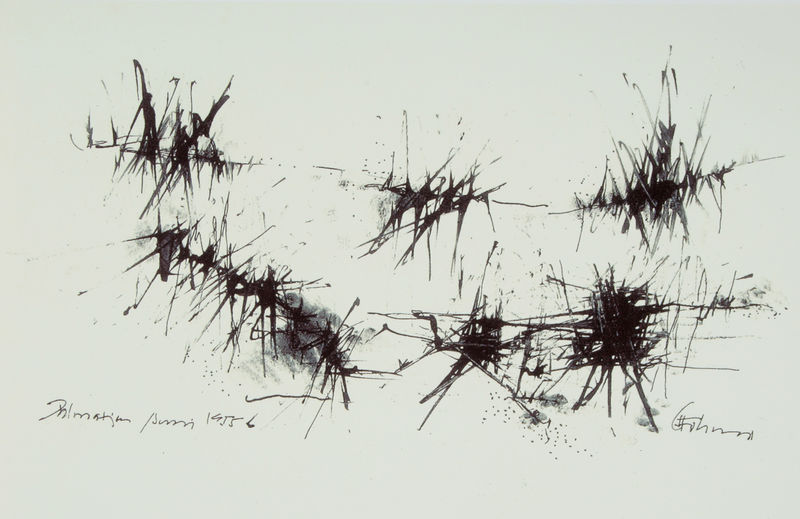
Titel: Dalmatien
Künstler: Gerhard Hoehme
Standort: Düsseldorf
Institution: Gerhard und Magarete Hoehme-Stiftung
Schlagwörter: dunkel, feder, wasser, grau, hell, pastell, schwarz, weiss, zeichnung, malerei, spitze, signatur, pastos, spitzen, kontrast, chaos, schrift, papier, moderne, abstrakt, modern, linien, signiert, spitz, datum, striche, abstraktion, punkte, name, tusche, unterschrift, eckig, linie, titel, strich, punkt, tinte, zacken, verwischt, stachel, spritzer, kreig, kanten, netz, draht, stacheldraht, federzeichnung, tuschezeichnung, abstarkt, kantig, stacheln, gekritzel, moore, bildtitel, drip, kitzelei, kleckser, wasserfraben